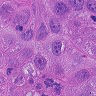
Metastatic tissue present: yes